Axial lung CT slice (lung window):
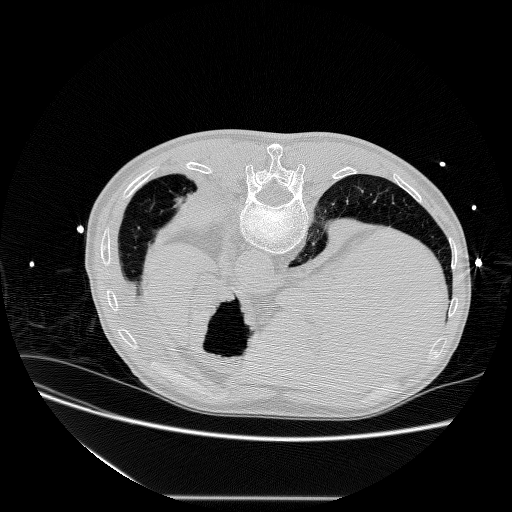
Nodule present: no